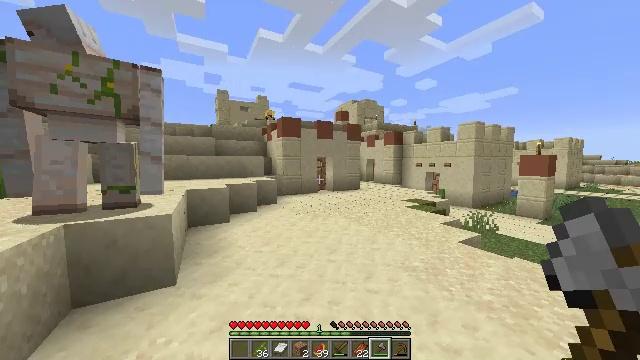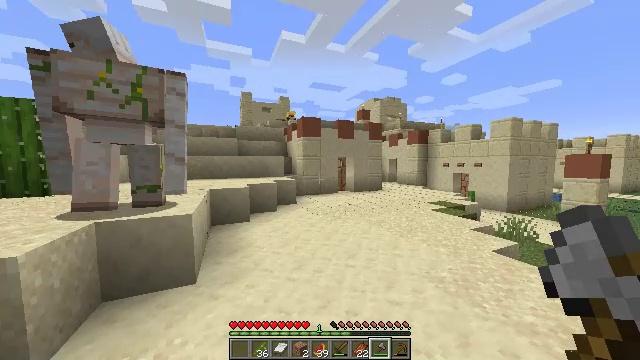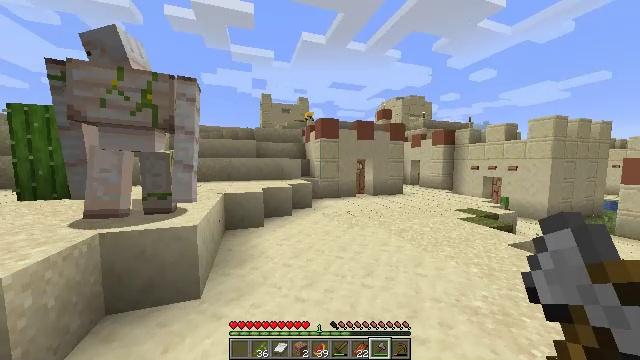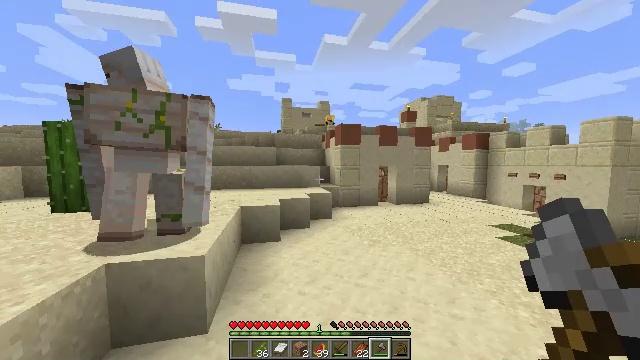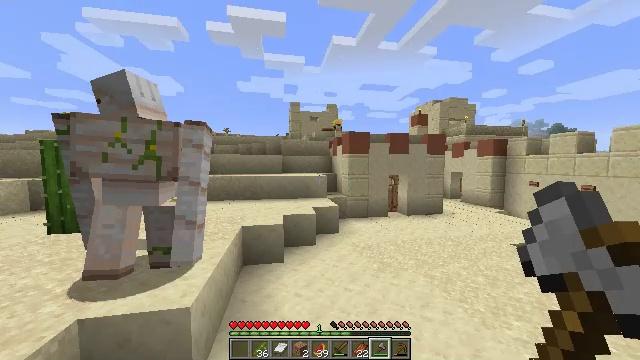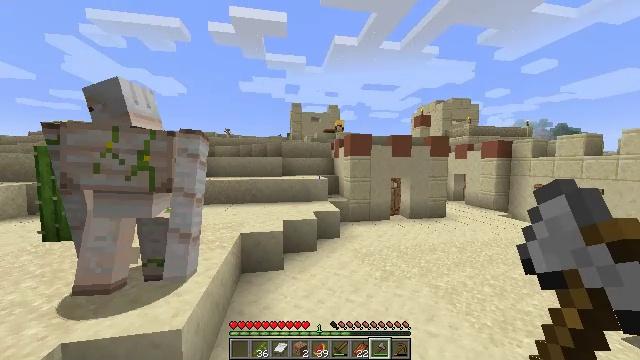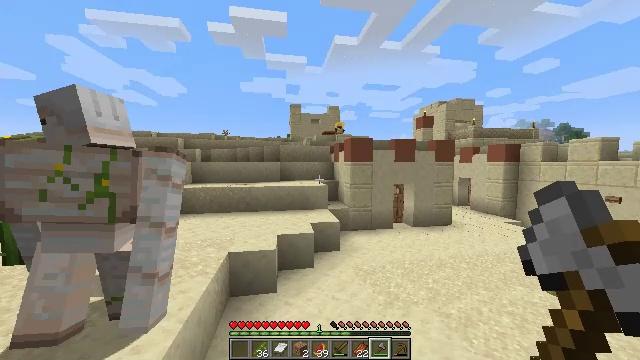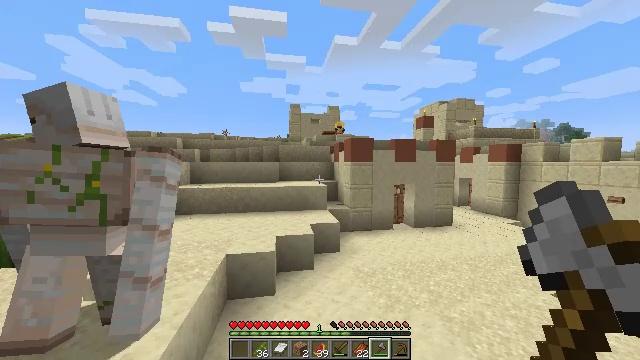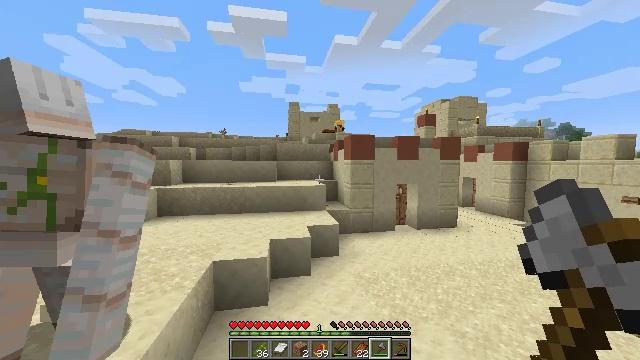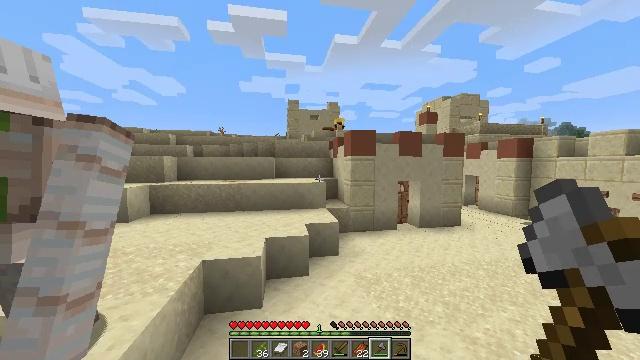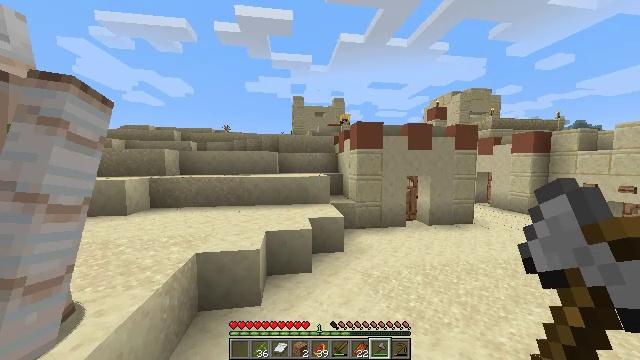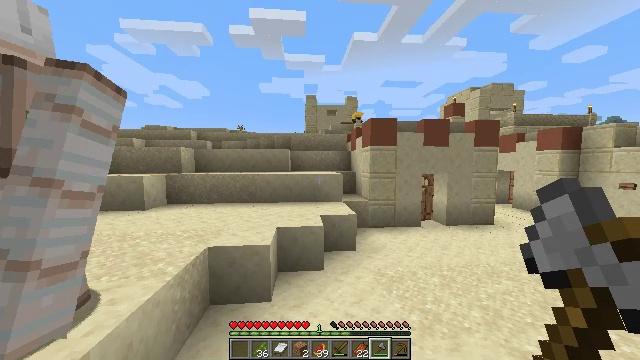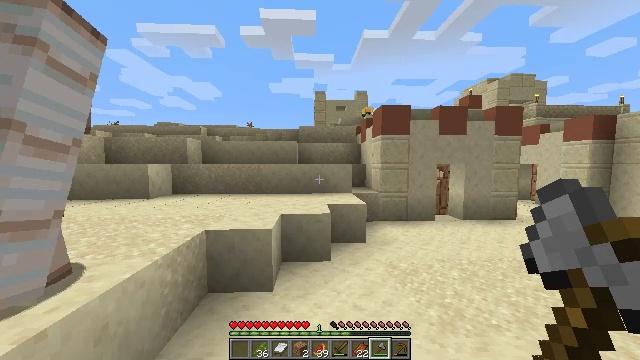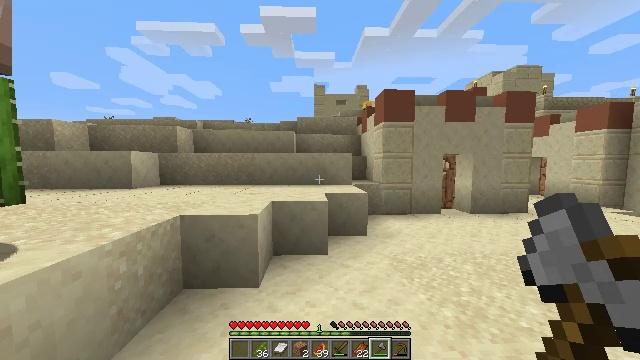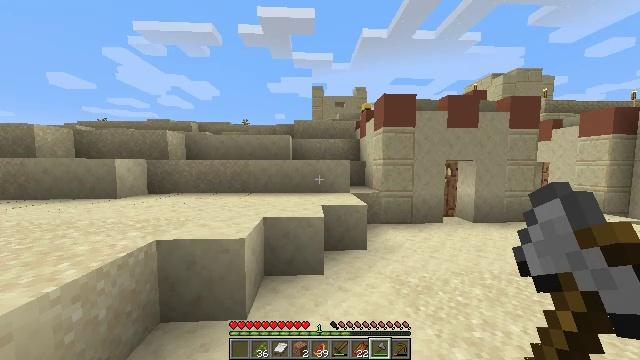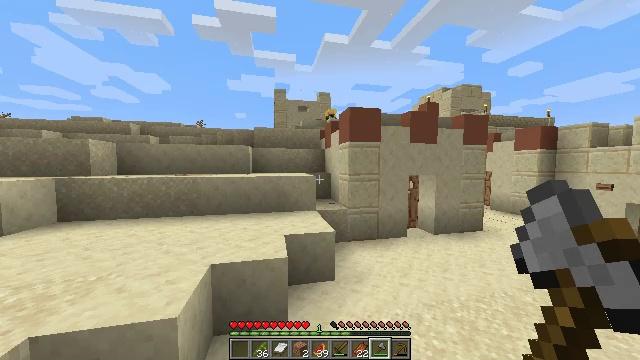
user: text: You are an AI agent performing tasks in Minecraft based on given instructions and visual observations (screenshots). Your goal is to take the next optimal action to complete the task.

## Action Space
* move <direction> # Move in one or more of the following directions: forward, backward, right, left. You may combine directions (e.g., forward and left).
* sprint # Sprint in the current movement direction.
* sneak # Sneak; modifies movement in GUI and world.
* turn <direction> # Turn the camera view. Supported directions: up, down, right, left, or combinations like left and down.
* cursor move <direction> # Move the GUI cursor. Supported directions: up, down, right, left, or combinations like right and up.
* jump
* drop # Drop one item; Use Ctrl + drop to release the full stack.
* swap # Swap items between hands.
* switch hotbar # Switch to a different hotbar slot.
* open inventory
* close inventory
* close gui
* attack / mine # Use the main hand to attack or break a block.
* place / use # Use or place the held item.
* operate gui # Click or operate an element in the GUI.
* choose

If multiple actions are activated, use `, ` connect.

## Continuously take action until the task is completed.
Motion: motion action
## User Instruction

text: Break the smooth sandstone slab to collect it.
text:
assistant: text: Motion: move forward, turn left
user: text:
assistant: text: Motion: move forward, turn left, jump
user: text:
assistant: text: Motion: move forward, turn left, jump
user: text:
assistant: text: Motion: move forward, turn left, jump
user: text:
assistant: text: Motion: move forward, jump
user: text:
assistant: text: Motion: move forward, jump
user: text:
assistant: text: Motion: move forward, jump
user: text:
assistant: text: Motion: move forward, jump
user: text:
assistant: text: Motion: move forward, jump
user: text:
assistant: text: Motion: move forward, turn left, jump
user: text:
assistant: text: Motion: move forward, turn left, jump
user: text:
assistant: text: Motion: move forward, turn left, jump
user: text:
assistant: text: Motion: move forward, sprint, jump
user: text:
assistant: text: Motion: move forward, sprint, jump
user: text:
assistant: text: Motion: move forward, sprint, turn right, jump
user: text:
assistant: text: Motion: move forward, sprint, turn right and down, jump
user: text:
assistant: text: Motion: move forward, turn right and down, jump
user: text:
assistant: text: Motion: move forward, turn right and down, jump
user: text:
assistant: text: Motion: move forward, jump
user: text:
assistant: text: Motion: move forward and move right, jump
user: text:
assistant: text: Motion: move forward and move right, jump
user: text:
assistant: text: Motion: move forward and move right, jump
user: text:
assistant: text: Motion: move forward and move right, jump
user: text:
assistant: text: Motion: move forward and move right, jump
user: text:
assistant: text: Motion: move forward and move right, turn left, jump
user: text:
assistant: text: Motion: move forward and move right, sprint, turn left, jump
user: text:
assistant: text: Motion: move forward and move right, sprint, turn left, jump
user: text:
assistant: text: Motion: move forward and move right, sprint, turn left, jump
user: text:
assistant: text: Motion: move forward and move right, sprint, turn left, jump
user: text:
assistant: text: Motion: move forward and move right, sprint, turn left, jump